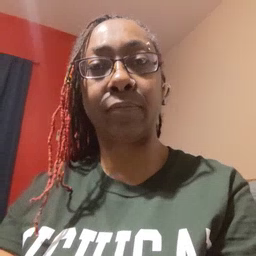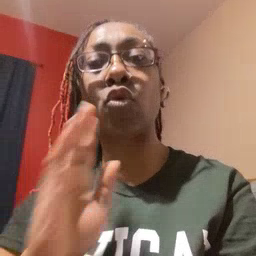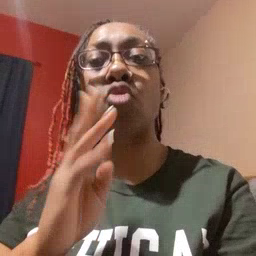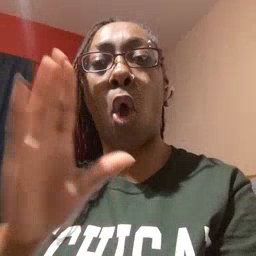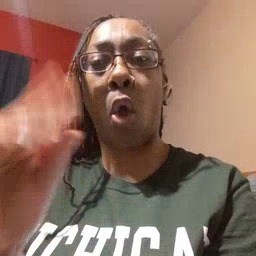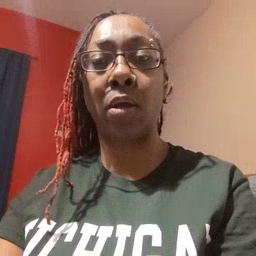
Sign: talk